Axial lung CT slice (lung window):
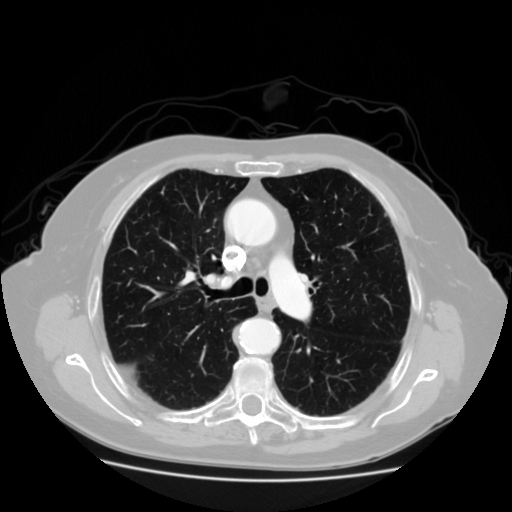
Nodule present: no